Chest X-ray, AP view. Patient: 2 years old, sex M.
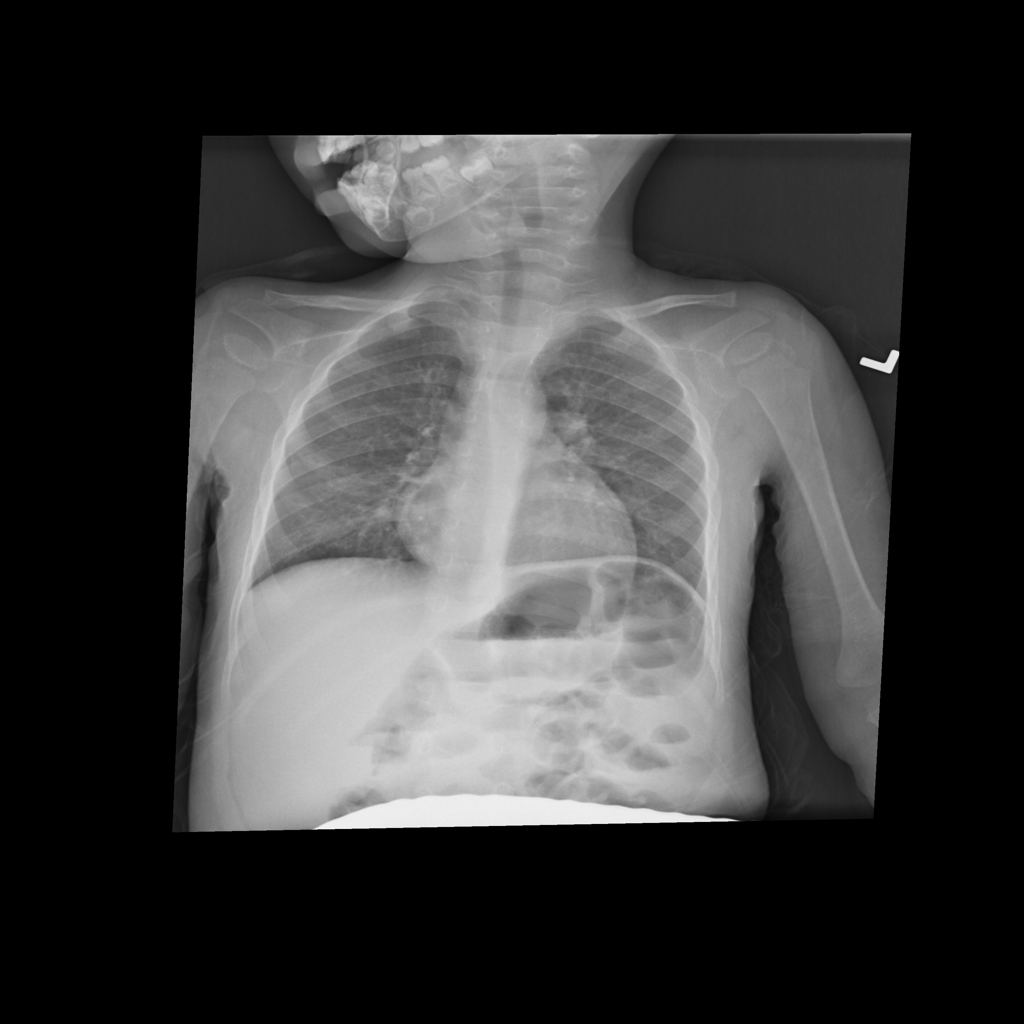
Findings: No Finding